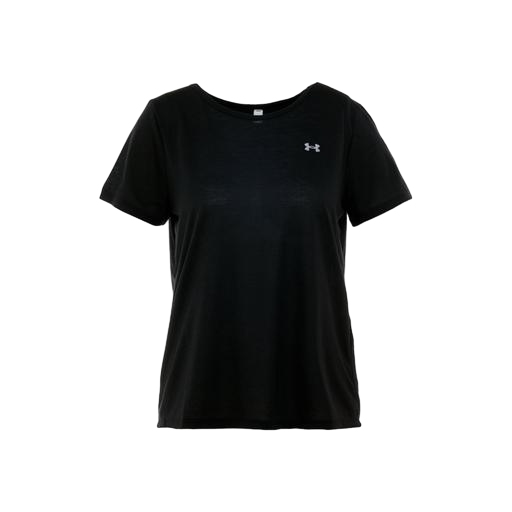
black women’s ua t-shirt, black women’s ua studio oversized t, black women’s ua tech, white background